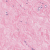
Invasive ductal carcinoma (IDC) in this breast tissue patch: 0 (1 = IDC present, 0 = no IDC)